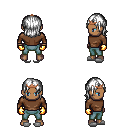
a pixel art fantasy rpg character, male body template, human, dark skin, brown long-sleeve shirt, teal pants, white long bangs hairstyle, bronze tiara, gold gloves, white slippers, four views (front, back, left, right), 2x2 character sprite sheet, small pixel art, hard edges, no anti-aliasing